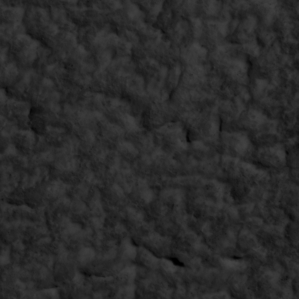
Label: non_frost